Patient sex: M
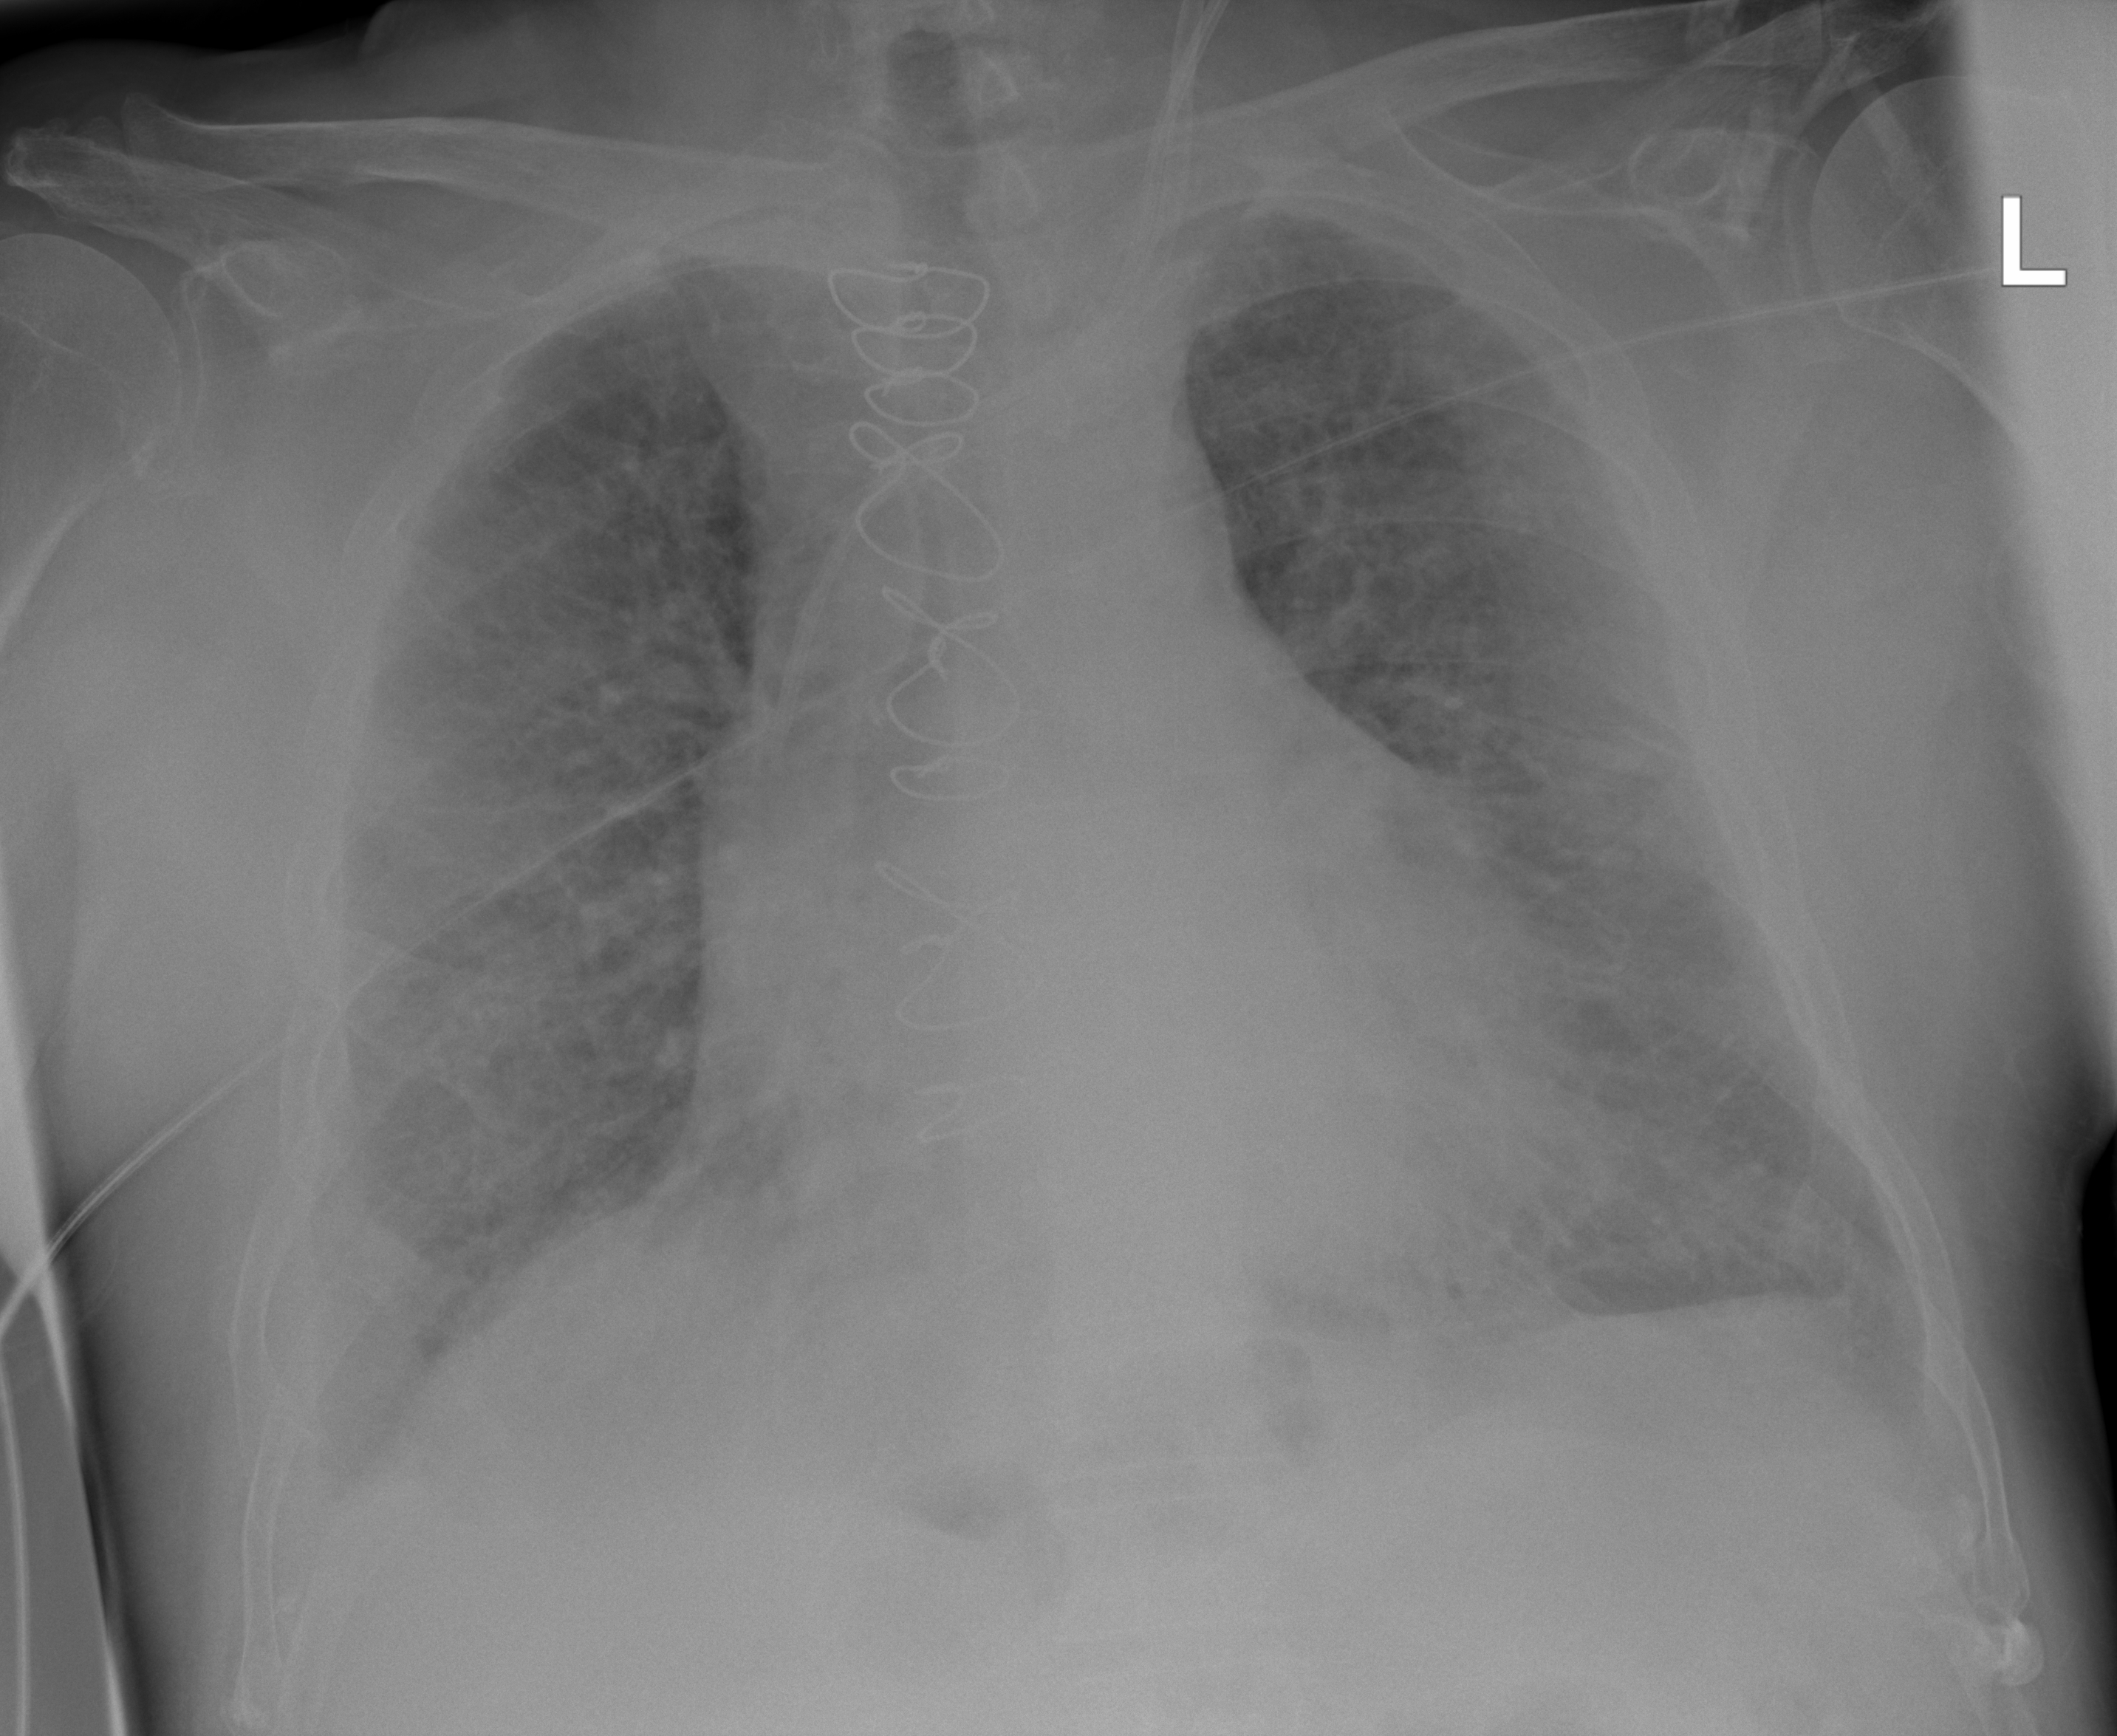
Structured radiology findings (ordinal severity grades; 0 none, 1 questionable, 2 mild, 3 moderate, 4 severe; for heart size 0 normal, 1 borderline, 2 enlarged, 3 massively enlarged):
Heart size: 2
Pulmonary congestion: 4
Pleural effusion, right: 2
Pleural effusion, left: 1
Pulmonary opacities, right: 4
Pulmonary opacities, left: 4
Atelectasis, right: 2
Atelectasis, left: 2